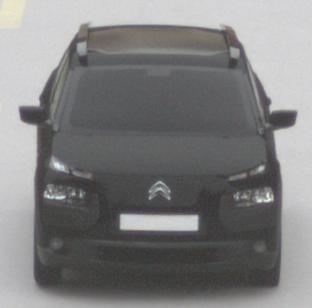
Make: Citroen
Model: C4 Cactus PureTech 75
Detailed model: C4 Cactus
Model produced from: 2014/09
Model produced until: 2015/03
Doors: 5
Color: black
Road condition: dry road
Daytime: midday
Contrast: low contrast